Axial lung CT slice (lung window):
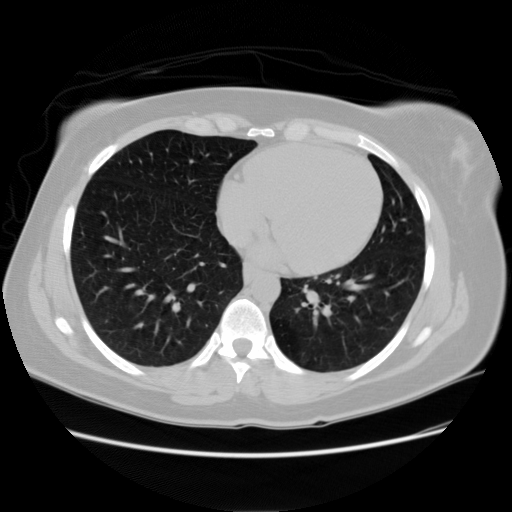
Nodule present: no